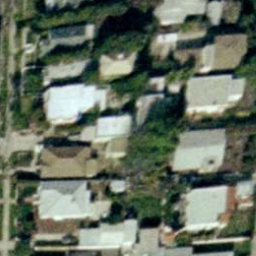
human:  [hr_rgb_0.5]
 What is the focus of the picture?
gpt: dense residential